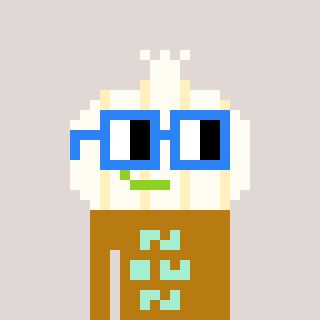
a pixel art character with square blue glasses, a garlic-shaped head and a gold-colored body on a warm background